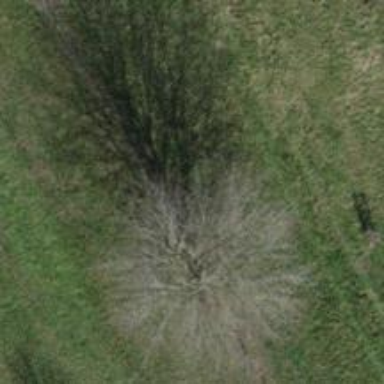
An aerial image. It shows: Urban area featuring tree as natural element.